Current action and preconditions to check: trajectory_clear

Your task: For each precondition in the list above, predict whether it will hold at this action.

Consider the current scene as observed from the mobile robot's camera, and analyze the predicted future states of all dynamic agents (e.g., people, animals, vehicles, or any moving entities) within the NEXT SECOND.

IMPORTANT: Only answer "very likely" if you are absolutely certain—based on strong, clear evidence—that a dynamic agent will violate the precondition in the predicted future state. Do NOT answer "very likely" for unlikely, ambiguous, or low-probability risks.

Ask yourself for each precondition: Is there a high probability, with clear and convincing evidence, that the predicted future states of any dynamic agent will interfere with the predicted future state of the currently executing action within the NEXT SECOND, causing that precondition to fail?

Assess the risk level based on these predictions. Use "likely" or "very likely" if motions create a clear risk of interference.

Use "neutral" or "improbable" if agents are nearby but their predicted paths are clearly diverging or non-conflicting.

Failure Risk Categories: "very improbable", "improbable", "neutral", "likely", "very likely"

Answer Format: Output ONLY the probability_of_failure value from these categories: "very improbable", "improbable", "neutral", "likely", "very likely"

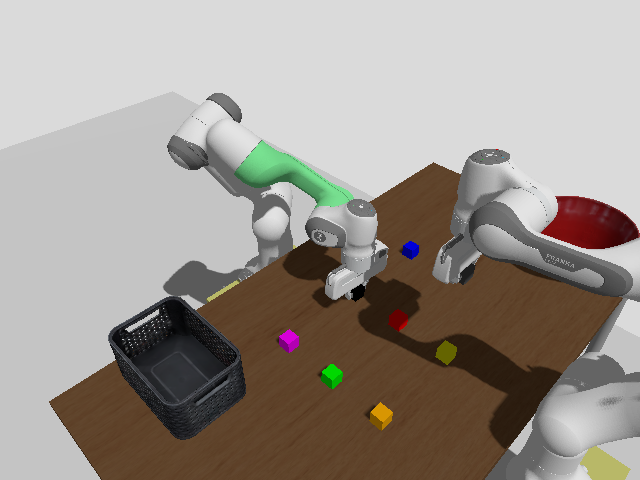

Answer: very improbable